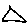
Label: triangle